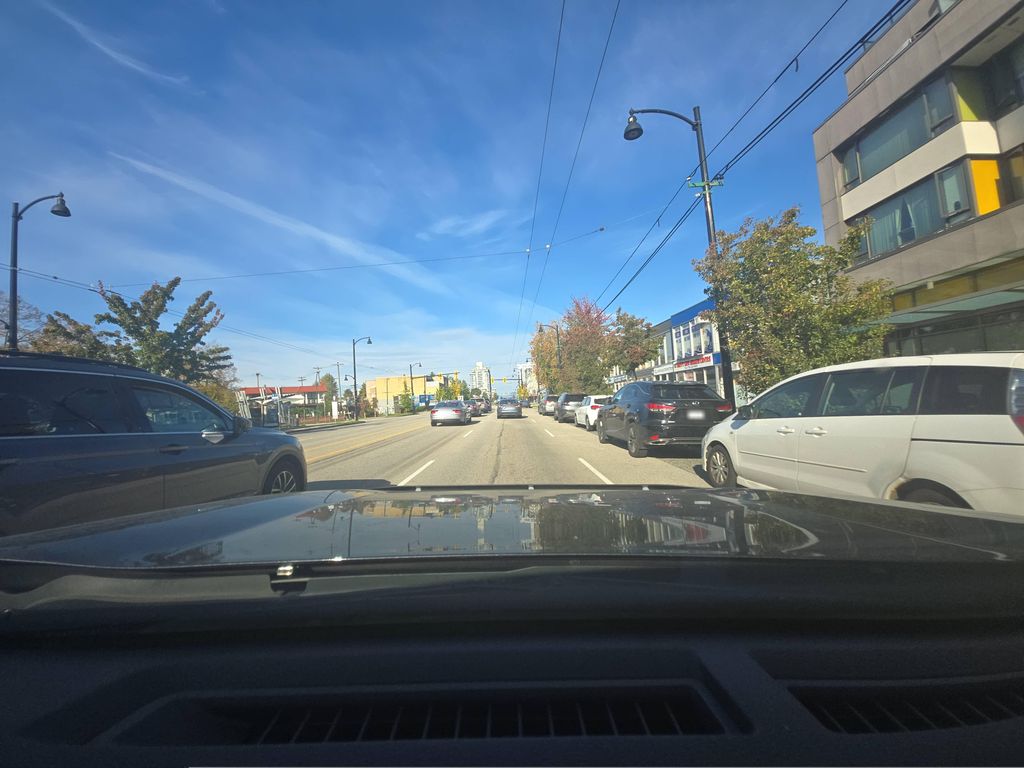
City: vancouver